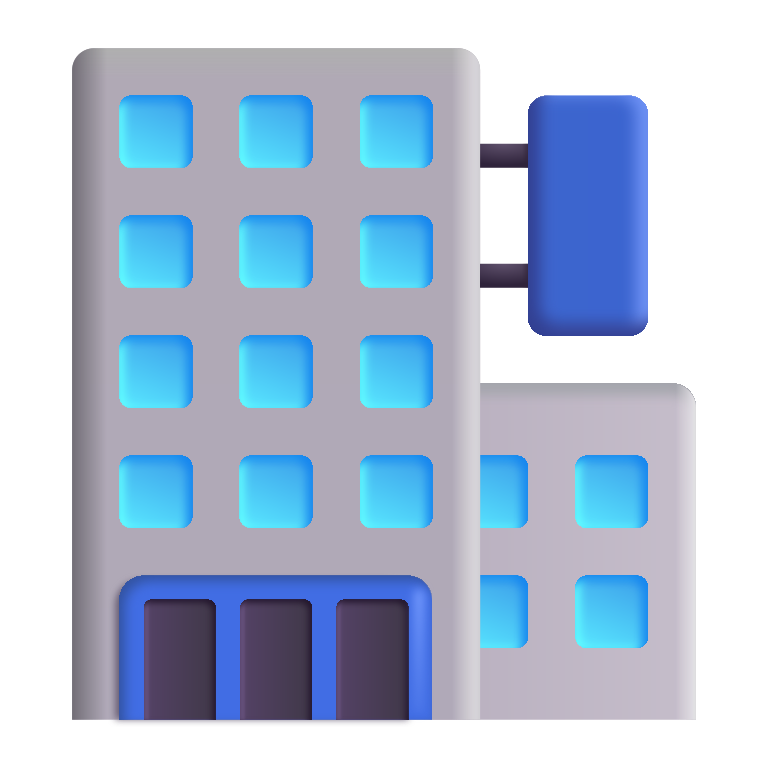
department store color